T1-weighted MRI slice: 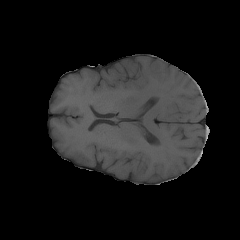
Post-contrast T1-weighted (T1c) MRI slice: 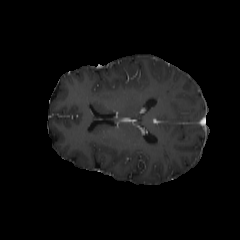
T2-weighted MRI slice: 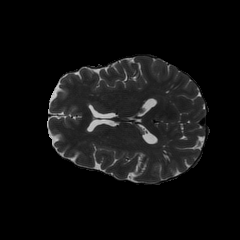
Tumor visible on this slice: no